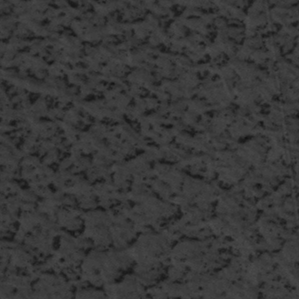
Label: frost